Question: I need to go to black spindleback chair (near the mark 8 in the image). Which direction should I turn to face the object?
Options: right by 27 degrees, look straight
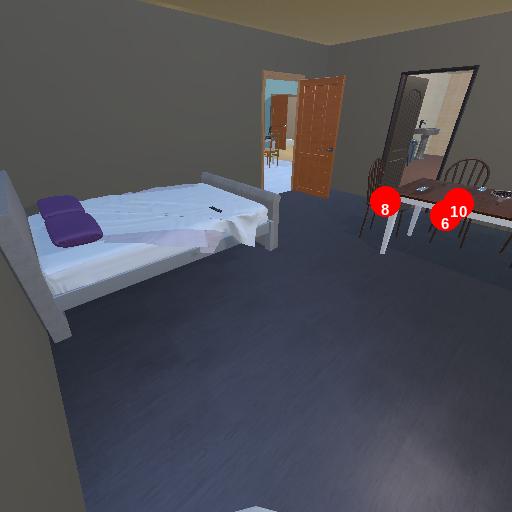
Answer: right by 27 degrees